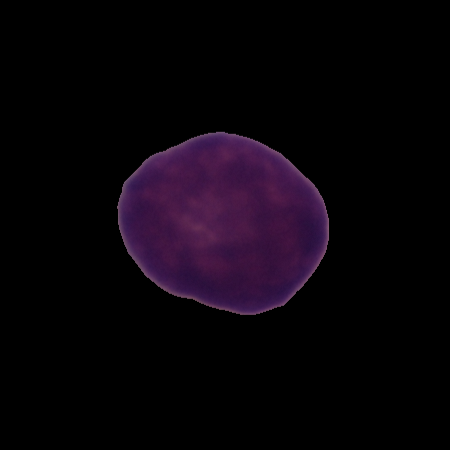
Label: healthy